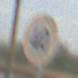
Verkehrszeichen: Geschwindigkeit40
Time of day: MorningAfternoon
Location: Outdoor (Suburban)
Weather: PartlyCloudy
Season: NotSpecified
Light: Natural